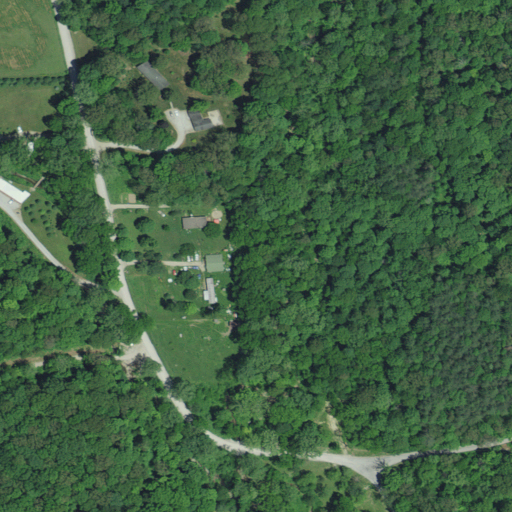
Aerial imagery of valley in Indiana named Pence Hollow containing deciduous forest, open development, mixed forest, grassland, and pasture